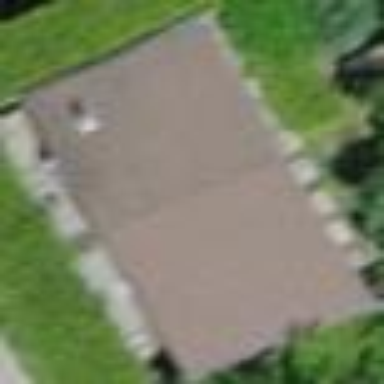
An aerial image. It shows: Shed building.